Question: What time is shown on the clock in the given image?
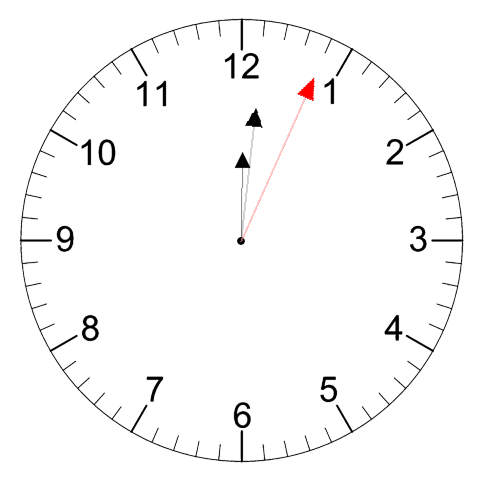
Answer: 12:01:04